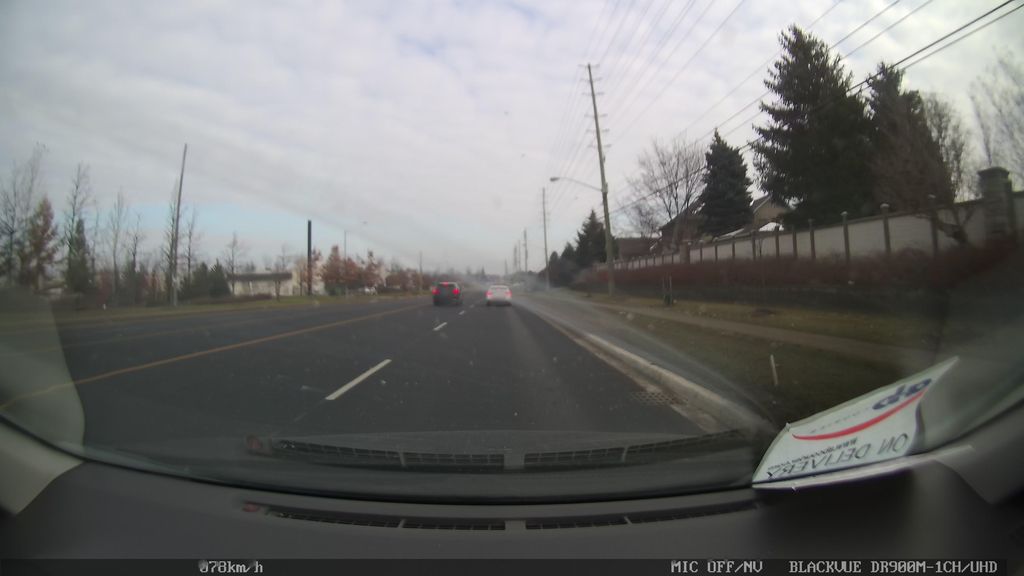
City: toronto